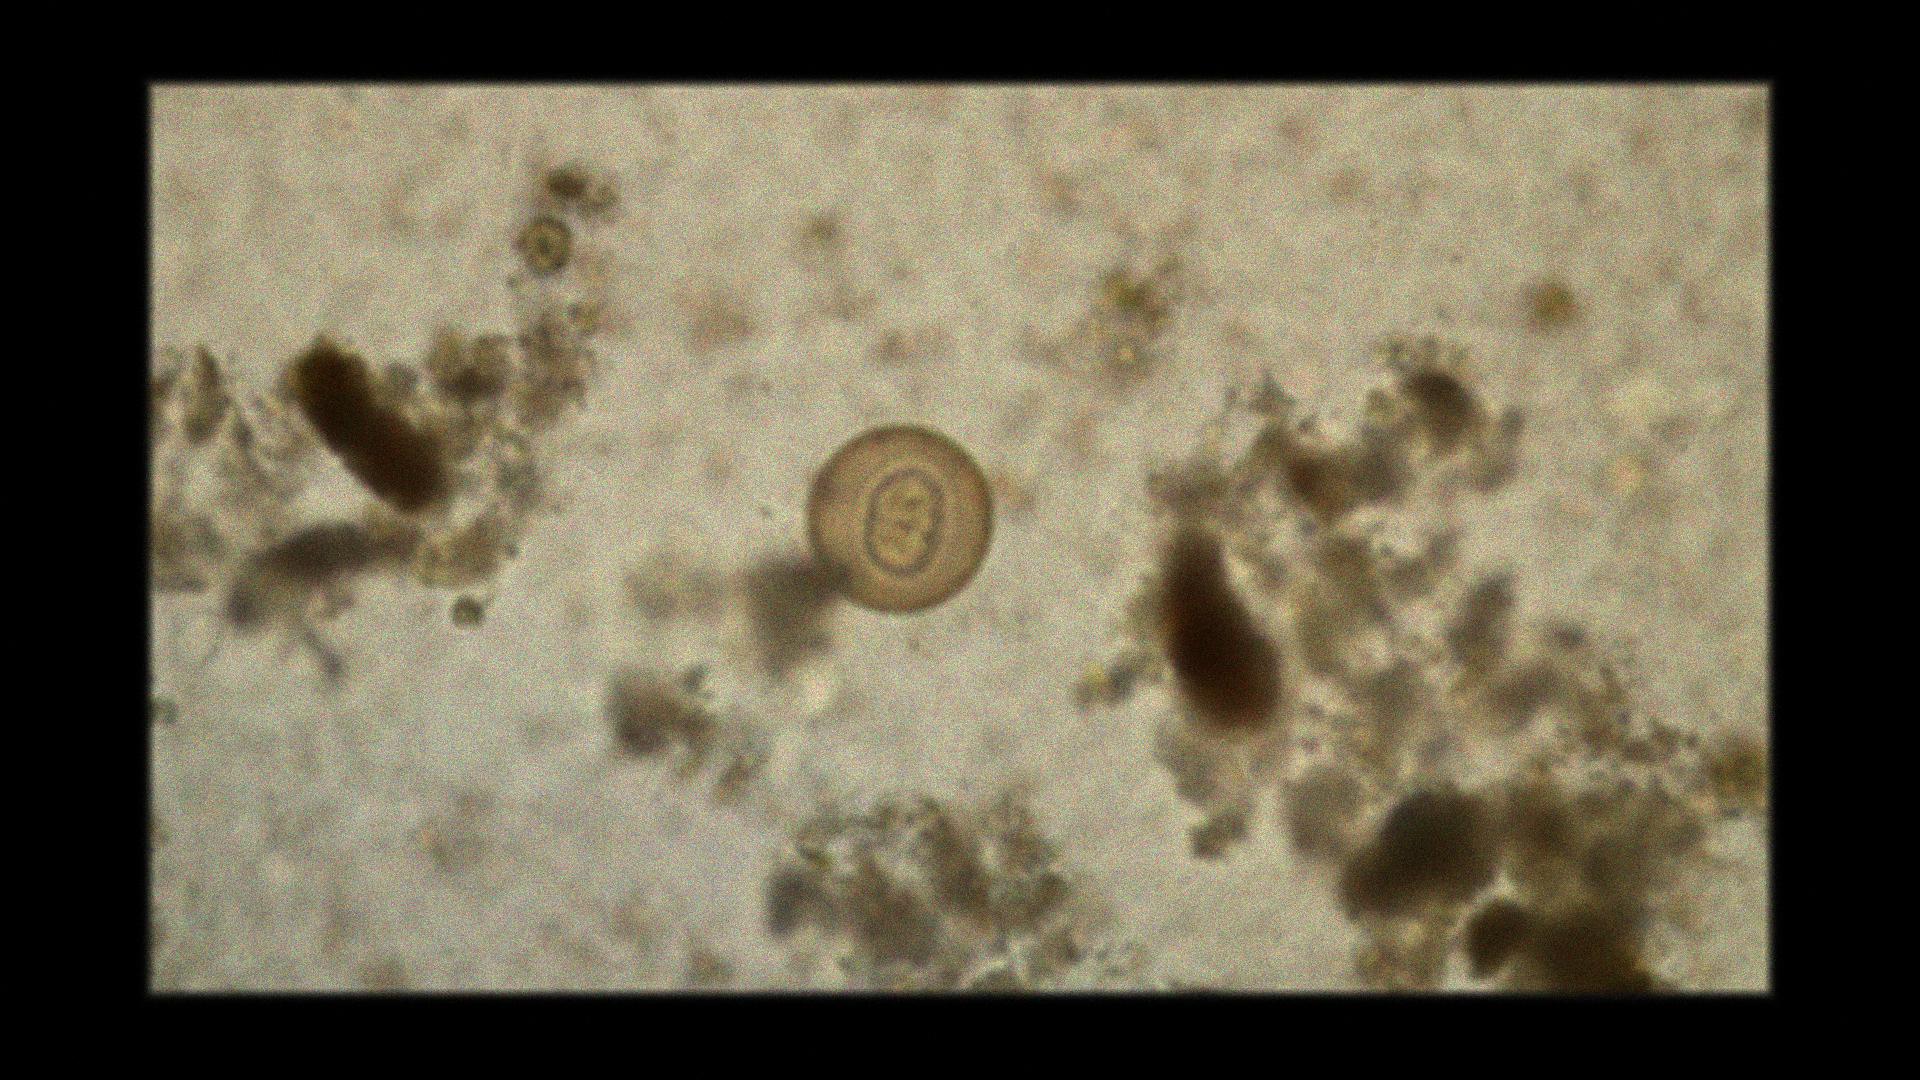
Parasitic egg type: Hymenolepis diminuta